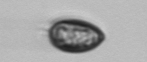
Label: Prorocentrum_triestinum